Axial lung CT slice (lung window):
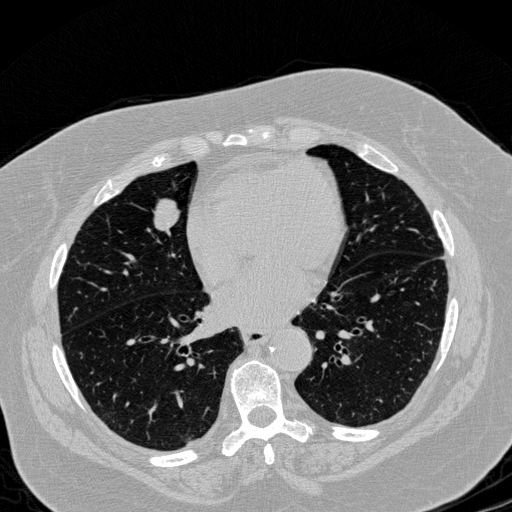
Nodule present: yes
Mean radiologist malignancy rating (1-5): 4